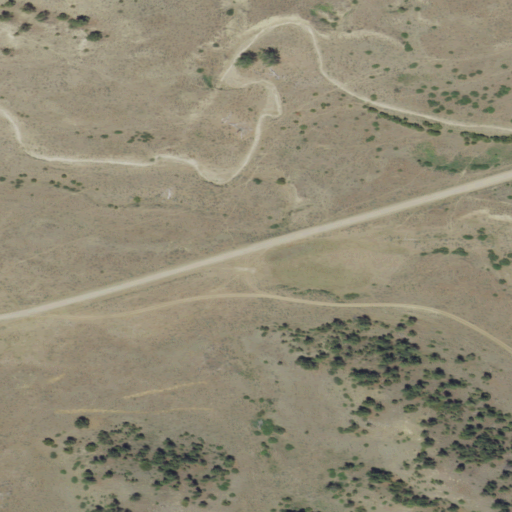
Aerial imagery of valley in Montana named Hollister Coulee containing grassland, shrub, and evergreen forest